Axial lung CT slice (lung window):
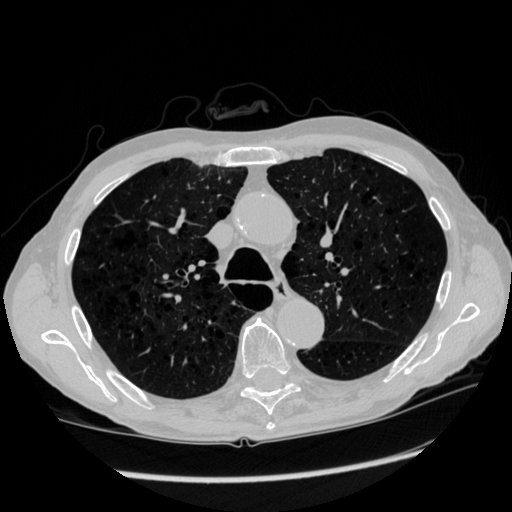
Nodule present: no